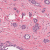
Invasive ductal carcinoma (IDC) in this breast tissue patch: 0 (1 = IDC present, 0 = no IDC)